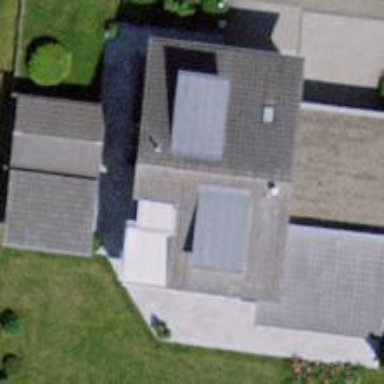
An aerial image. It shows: Building with gabled roof oriented across.